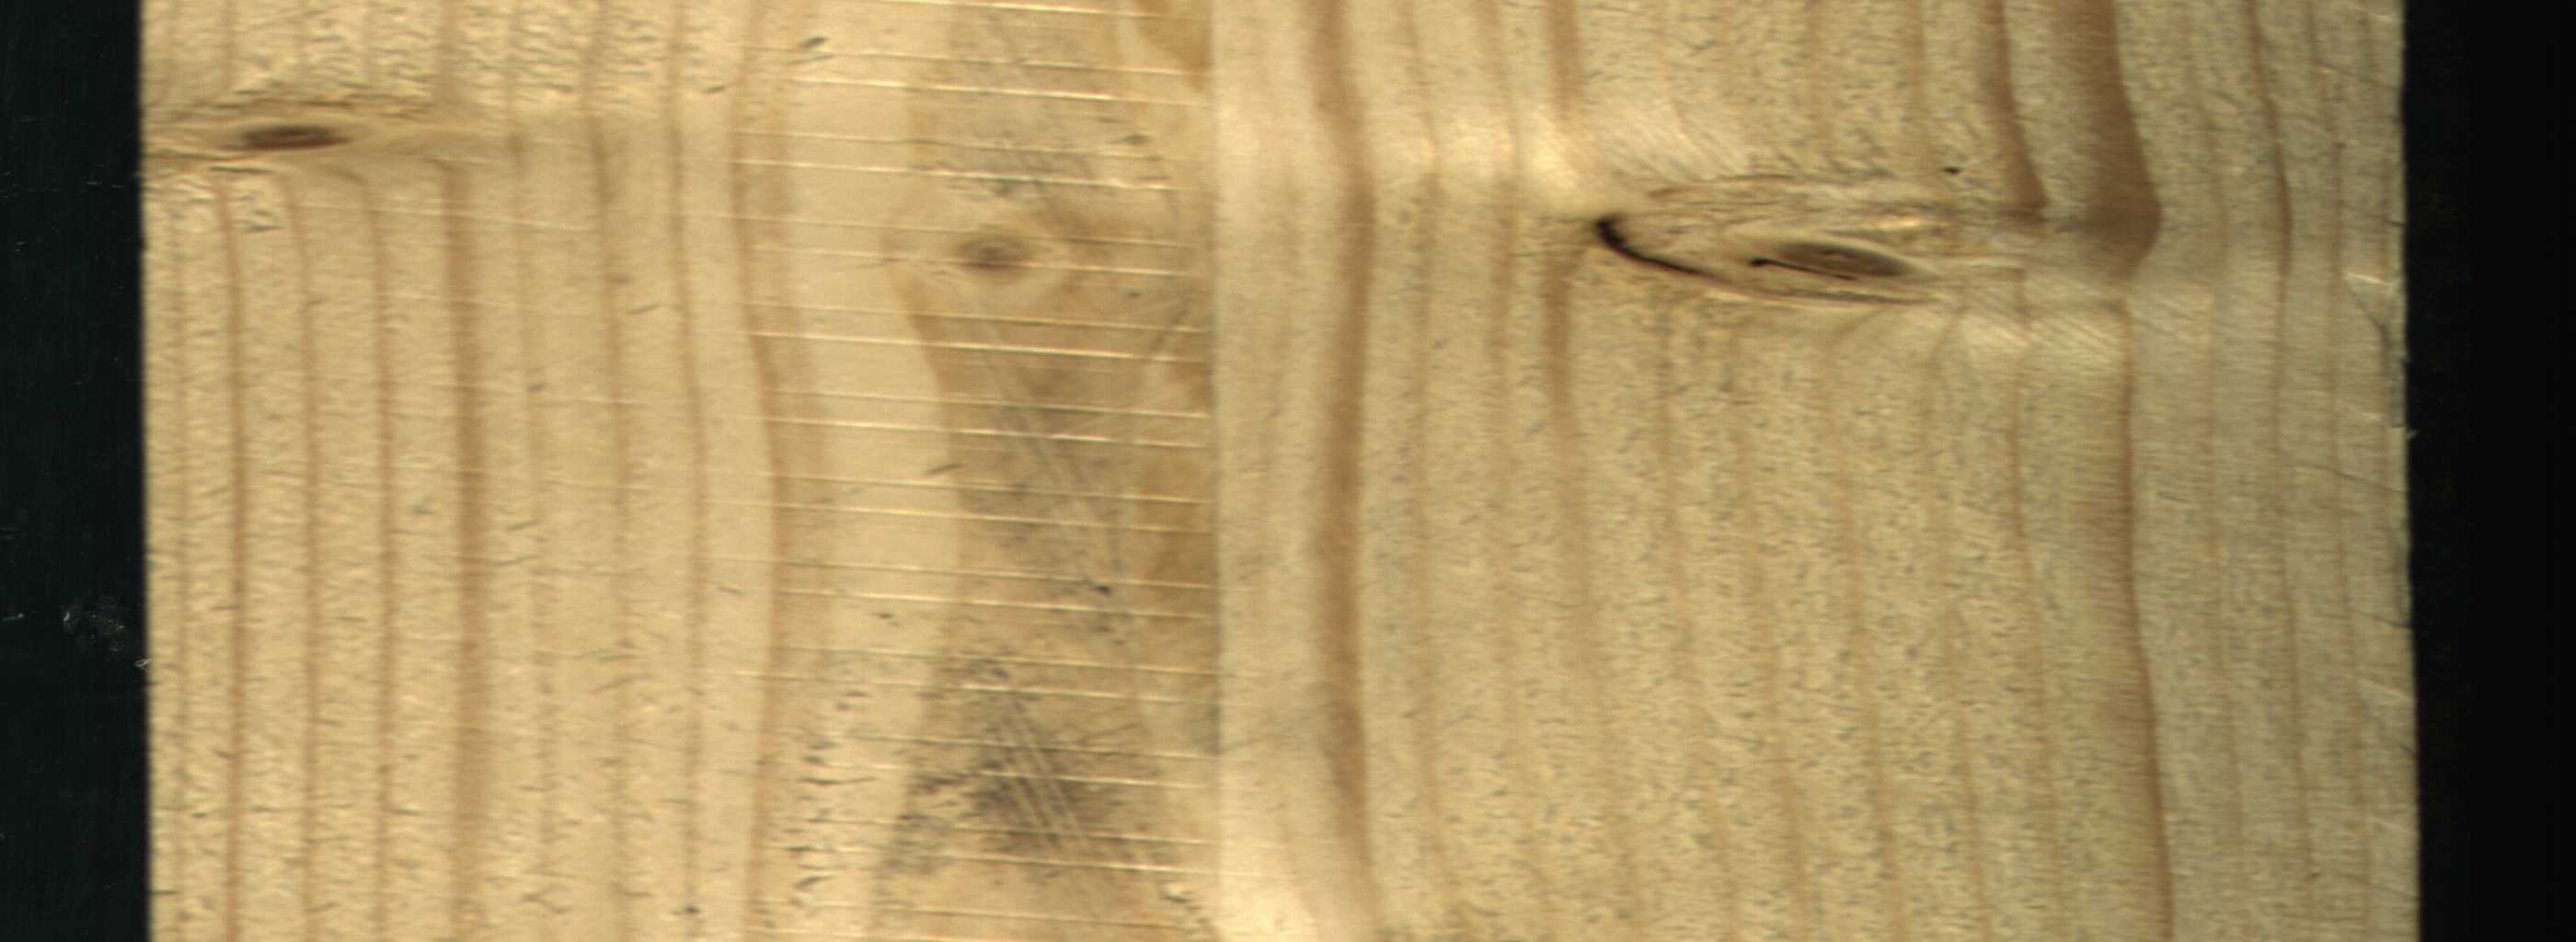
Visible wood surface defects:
Dead_Knot
Live_Knot
Live_Knot
Live_Knot